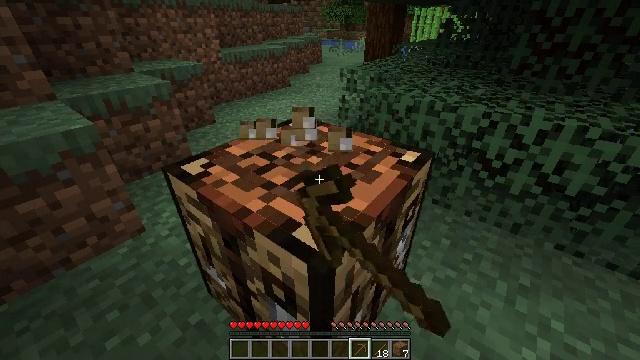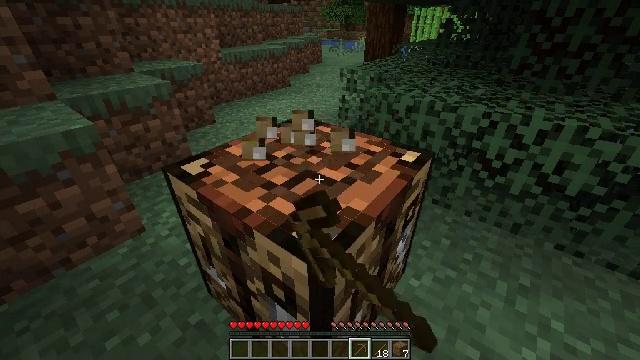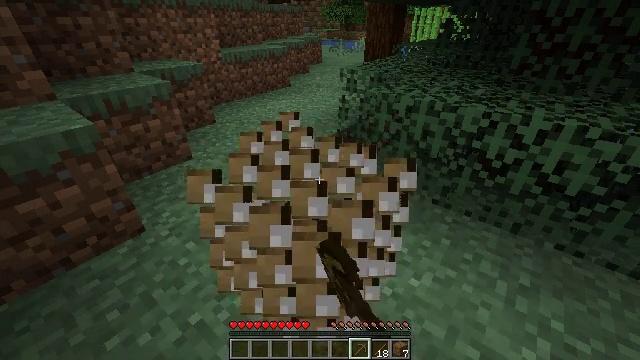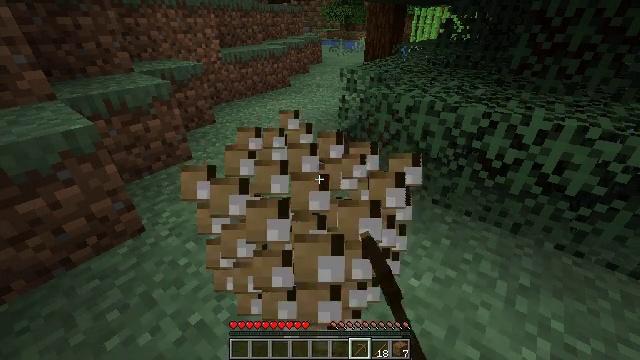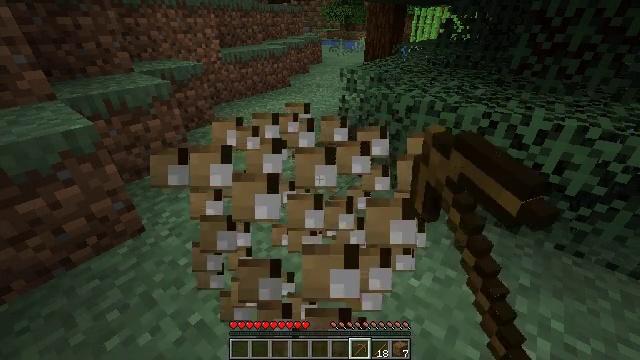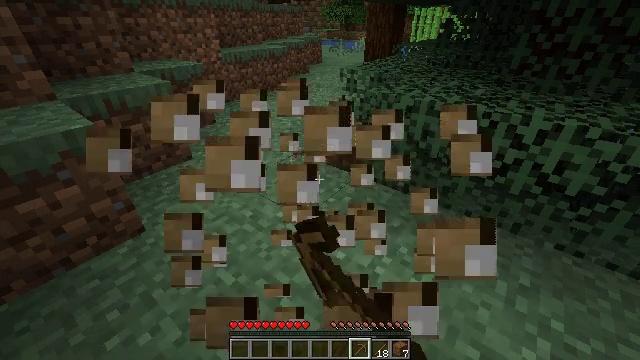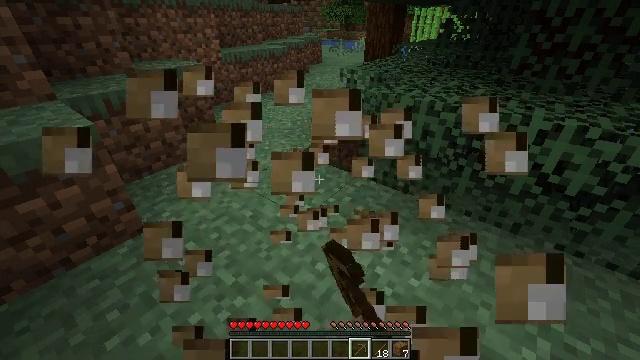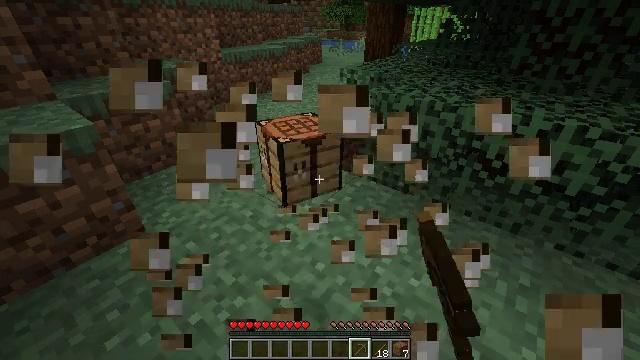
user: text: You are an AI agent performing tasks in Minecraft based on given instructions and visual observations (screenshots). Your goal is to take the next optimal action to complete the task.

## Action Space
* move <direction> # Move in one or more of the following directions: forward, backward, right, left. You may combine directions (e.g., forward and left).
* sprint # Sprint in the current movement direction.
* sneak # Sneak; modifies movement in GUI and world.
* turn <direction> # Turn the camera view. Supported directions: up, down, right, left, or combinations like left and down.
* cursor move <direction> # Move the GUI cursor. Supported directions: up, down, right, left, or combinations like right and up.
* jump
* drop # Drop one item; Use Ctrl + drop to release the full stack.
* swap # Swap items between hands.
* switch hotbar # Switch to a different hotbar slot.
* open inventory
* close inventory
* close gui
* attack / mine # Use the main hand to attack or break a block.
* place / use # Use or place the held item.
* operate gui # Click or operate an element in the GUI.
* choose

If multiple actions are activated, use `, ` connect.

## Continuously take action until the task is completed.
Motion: motion action
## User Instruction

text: Mine block crafting table.
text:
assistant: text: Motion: attack / mine
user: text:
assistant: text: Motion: attack / mine
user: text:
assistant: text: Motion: attack / mine
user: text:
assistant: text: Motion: attack / mine
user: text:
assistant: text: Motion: attack / mine
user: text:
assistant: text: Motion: attack / mine
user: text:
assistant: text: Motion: attack / mine
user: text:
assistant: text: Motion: attack / mine